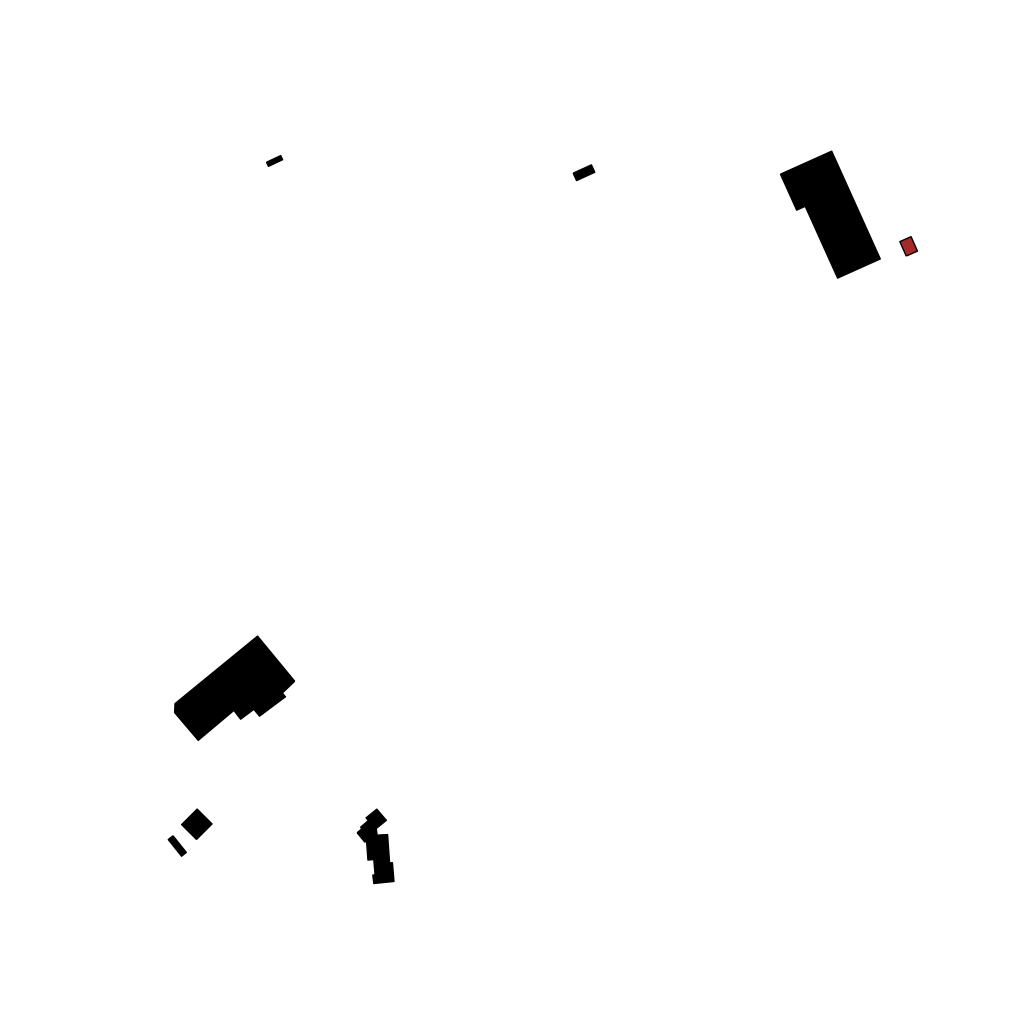
Tags: overhead vector_map, industrial, recreation, individual_rise, low_rise, density_1, Building, Facility, 1.0 km²